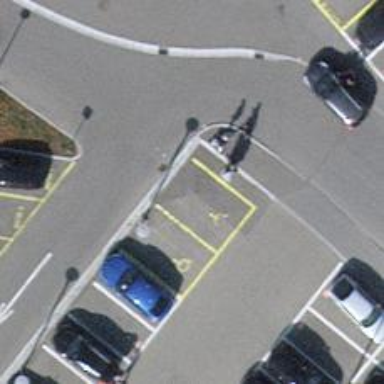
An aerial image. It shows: Designated parking space for disabled individuals.